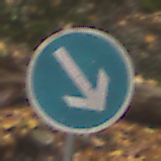
Verkehrszeichen: VorgeschriebeneVorbeifahrtRechts
Umgebung: Outdoor, Nature
Tageszeit: MorningAfternoon
Wetter: Overcast
Licht: Natural
Jahreszeit: Autumn
Kontrast: LowContrast